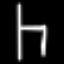
Label: chair